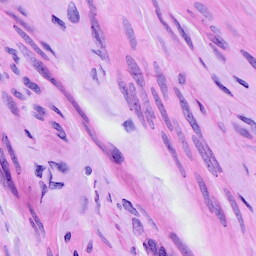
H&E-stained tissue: Ovarian